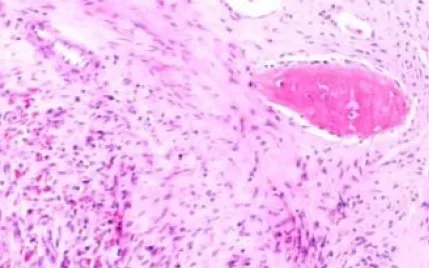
Dentinogenic Ghost Cell Tumor Histological features.
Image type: pathology (h&e)